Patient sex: M
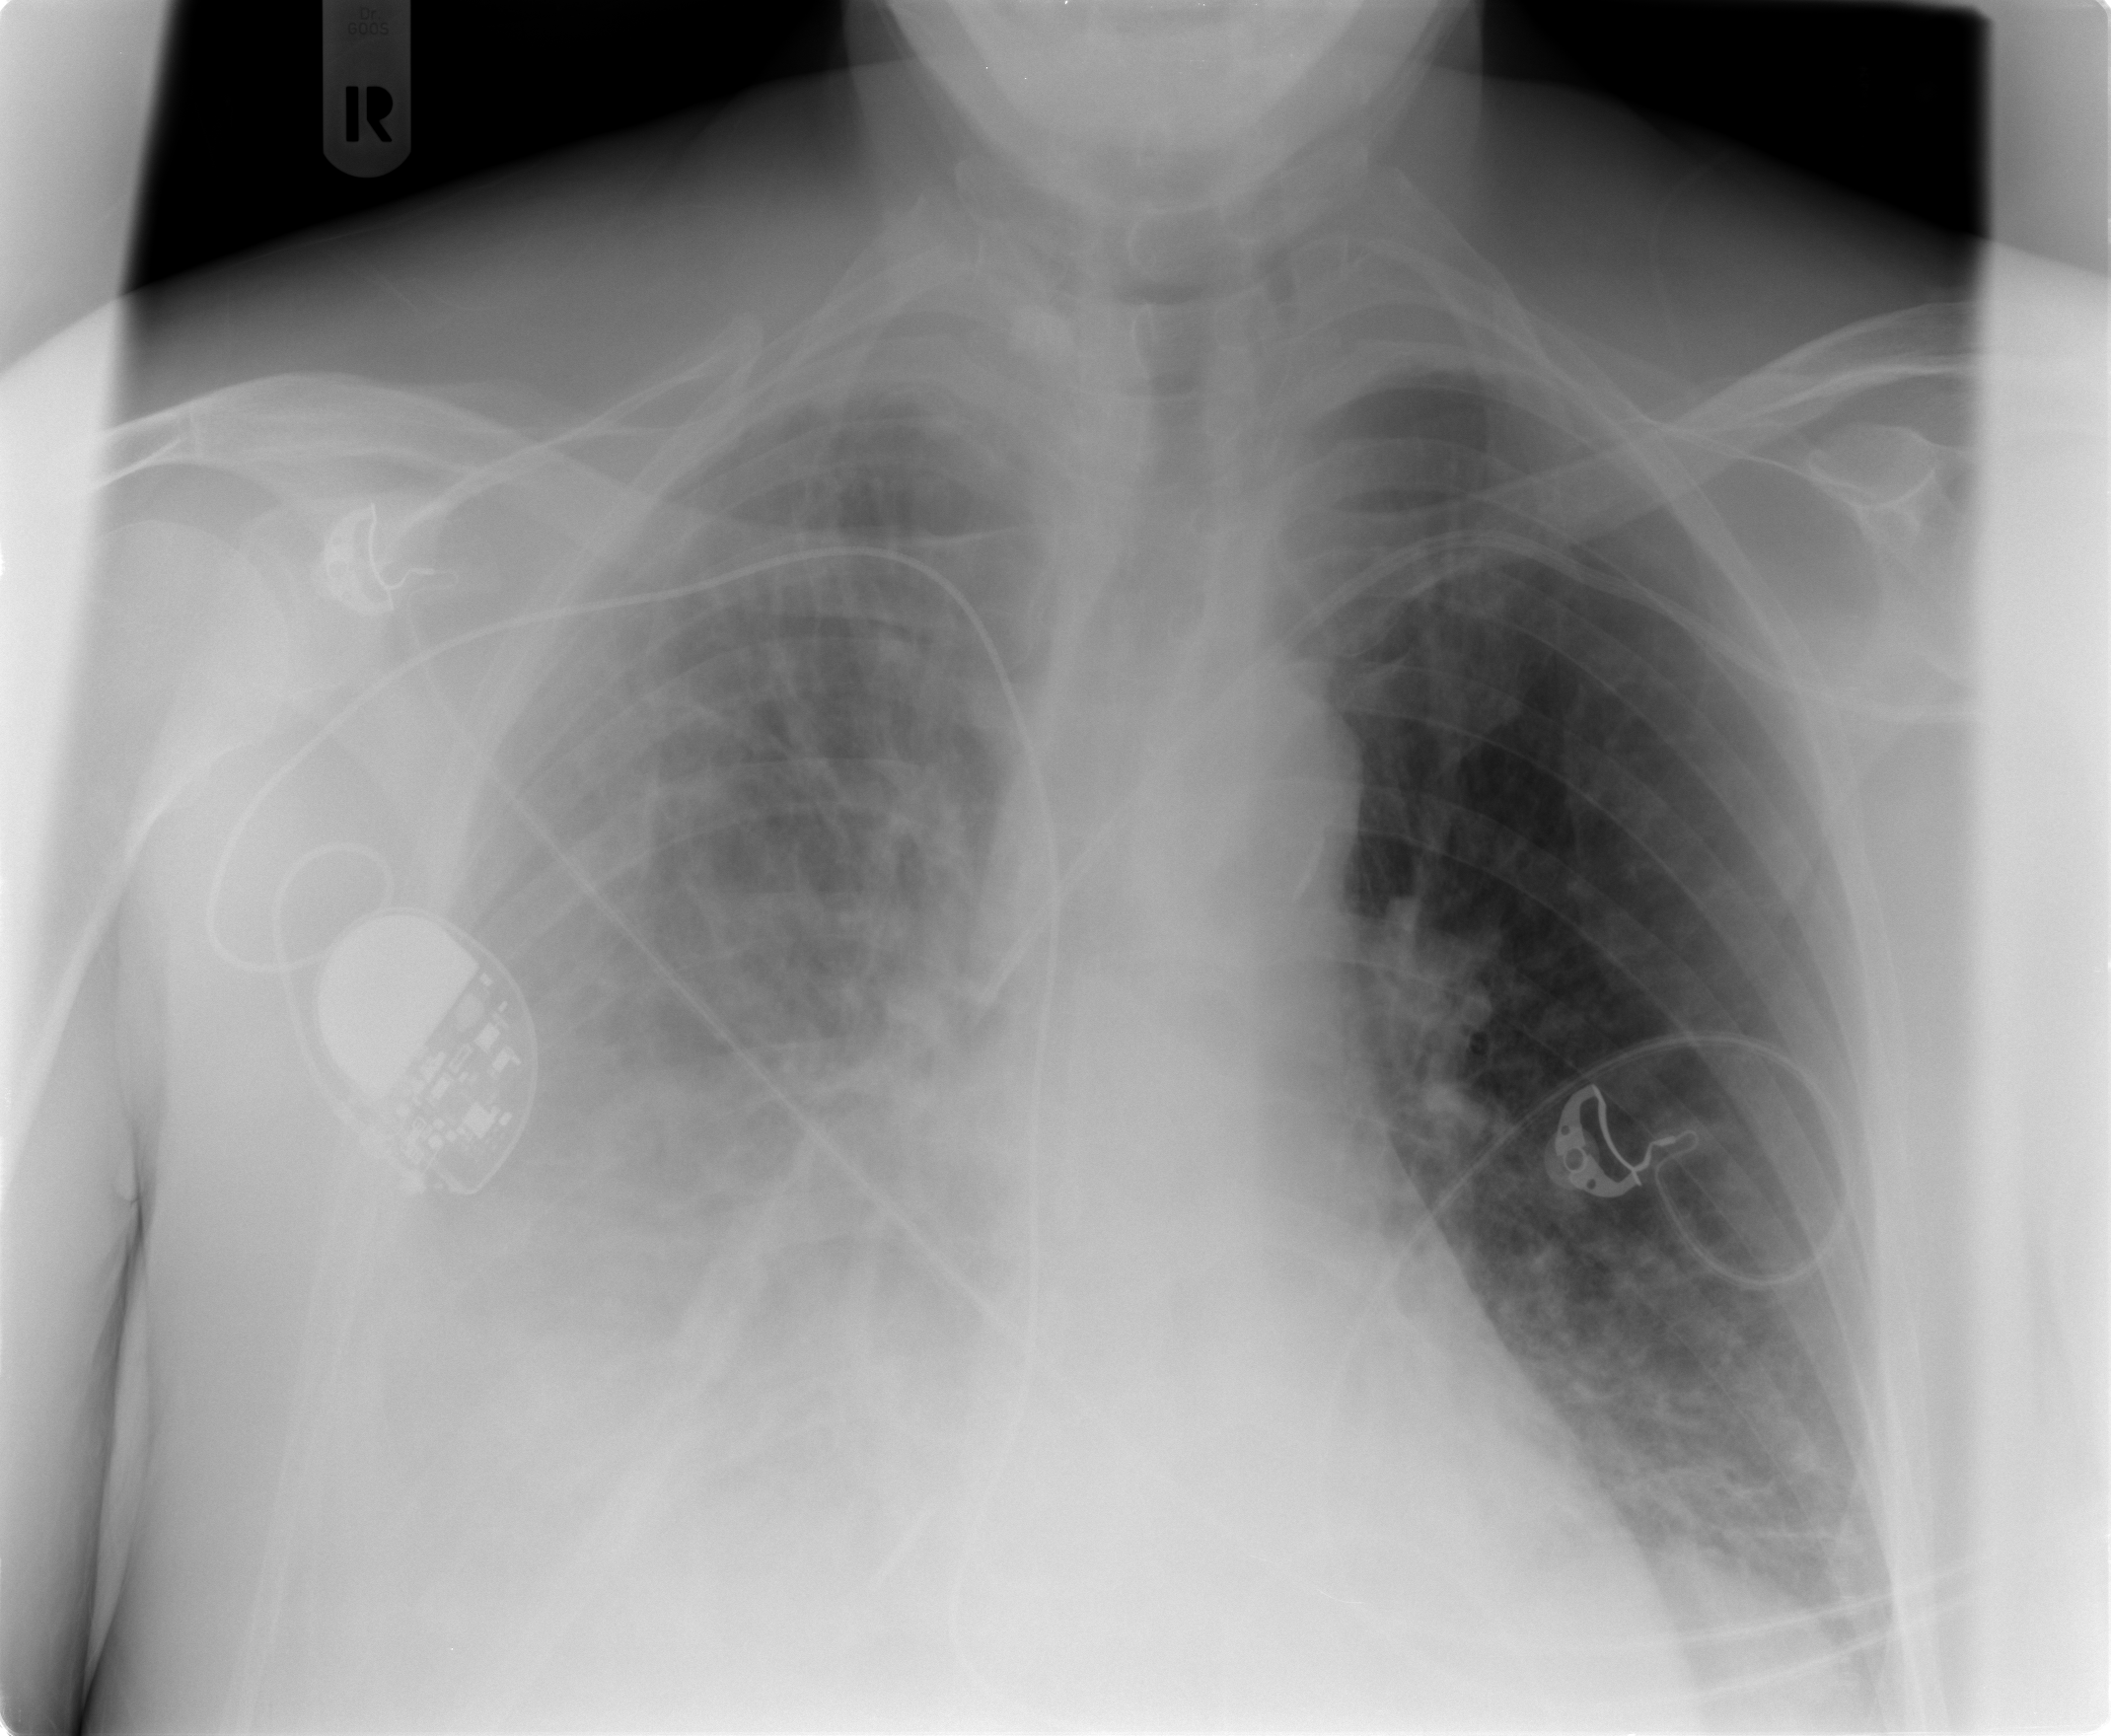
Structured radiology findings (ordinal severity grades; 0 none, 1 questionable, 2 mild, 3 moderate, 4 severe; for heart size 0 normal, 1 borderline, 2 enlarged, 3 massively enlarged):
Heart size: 0
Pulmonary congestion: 1
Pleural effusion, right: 3
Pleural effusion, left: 0
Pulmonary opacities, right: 2
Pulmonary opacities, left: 2
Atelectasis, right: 2
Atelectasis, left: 0